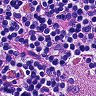
Metastatic tissue present: no